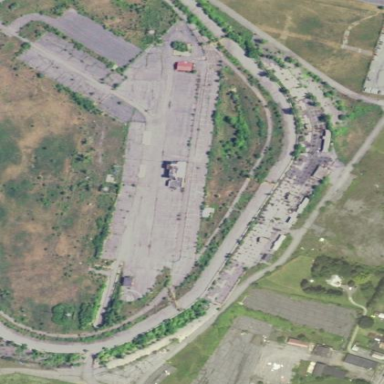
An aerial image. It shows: Historic racetrack.